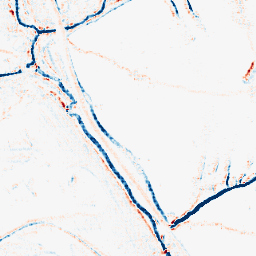
Category: morphological
Decomposition family: morphological_square
Decomposition parameters: operation: average
size: 5
Upsampling method: sinc_hamming
Upsampling parameters: scale: 4
kernel_size: 4
Upsampling scale: 4